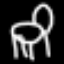
Label: chair